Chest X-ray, PA view. Patient: 74 years old, sex M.
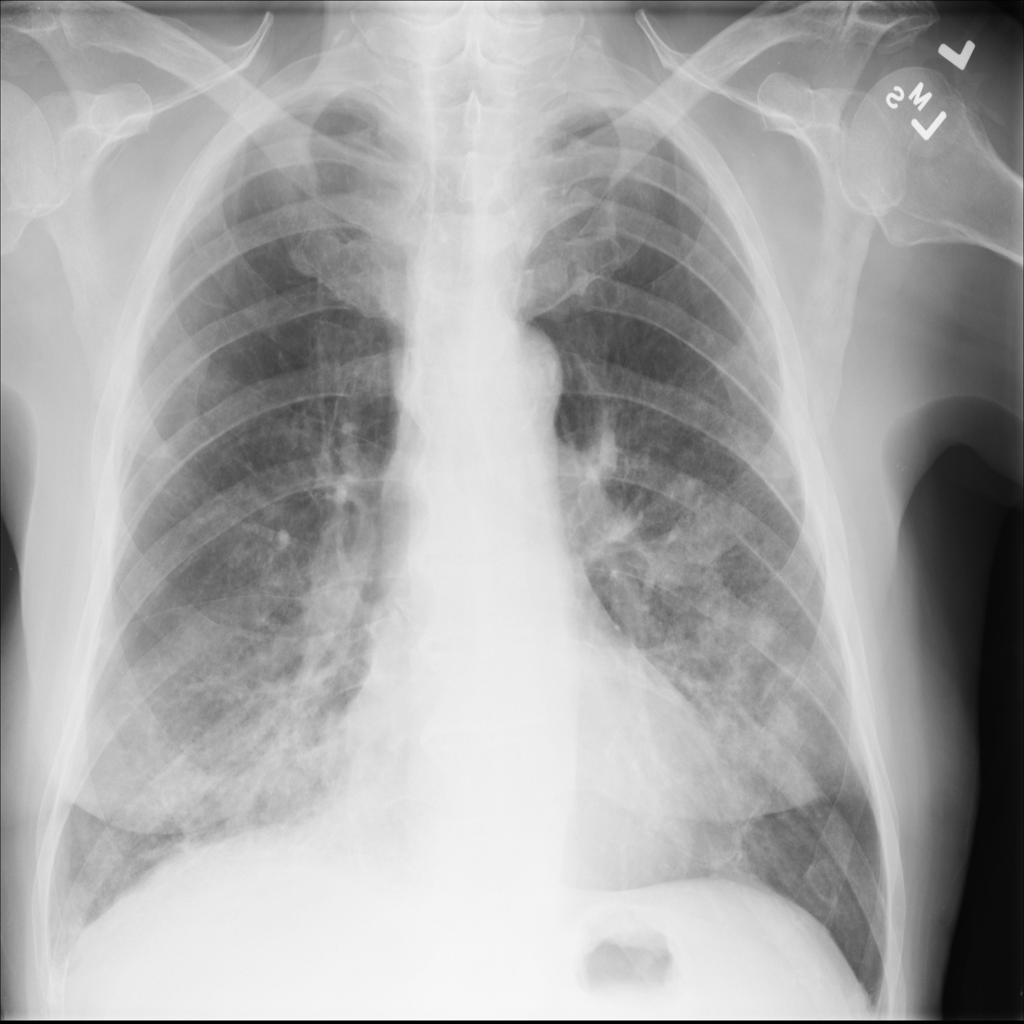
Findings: No Finding